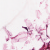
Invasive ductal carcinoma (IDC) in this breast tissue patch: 0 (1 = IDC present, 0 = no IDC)